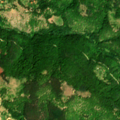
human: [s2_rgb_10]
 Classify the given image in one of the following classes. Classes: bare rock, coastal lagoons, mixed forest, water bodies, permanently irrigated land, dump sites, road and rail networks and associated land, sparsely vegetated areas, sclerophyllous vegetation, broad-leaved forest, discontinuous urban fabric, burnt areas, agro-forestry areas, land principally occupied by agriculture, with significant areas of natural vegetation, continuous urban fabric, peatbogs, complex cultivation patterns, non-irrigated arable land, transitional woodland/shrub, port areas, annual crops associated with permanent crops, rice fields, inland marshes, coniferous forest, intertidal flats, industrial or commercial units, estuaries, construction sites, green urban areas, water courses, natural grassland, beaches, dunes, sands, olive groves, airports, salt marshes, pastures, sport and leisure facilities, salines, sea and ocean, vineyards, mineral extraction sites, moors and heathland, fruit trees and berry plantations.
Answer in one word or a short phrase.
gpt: land principally occupied by agriculture, with significant areas of natural vegetation, broad-leaved forest, mixed forest, transitional woodland/shrub